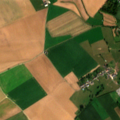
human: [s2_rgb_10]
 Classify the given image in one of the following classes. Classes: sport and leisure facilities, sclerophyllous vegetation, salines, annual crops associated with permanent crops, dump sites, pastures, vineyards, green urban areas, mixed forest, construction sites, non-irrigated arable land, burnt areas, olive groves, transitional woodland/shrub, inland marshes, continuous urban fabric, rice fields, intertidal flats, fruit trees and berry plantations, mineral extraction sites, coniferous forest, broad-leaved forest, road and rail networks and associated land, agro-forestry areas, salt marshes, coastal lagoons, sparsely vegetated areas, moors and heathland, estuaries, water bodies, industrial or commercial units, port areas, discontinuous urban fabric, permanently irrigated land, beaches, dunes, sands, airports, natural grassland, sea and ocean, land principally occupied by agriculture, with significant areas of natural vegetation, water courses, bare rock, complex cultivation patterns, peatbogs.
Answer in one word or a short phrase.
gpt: discontinuous urban fabric, non-irrigated arable land, pastures, complex cultivation patterns